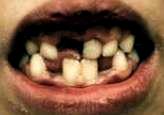
Condition: hypodontia